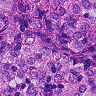
Metastatic tissue present: yes